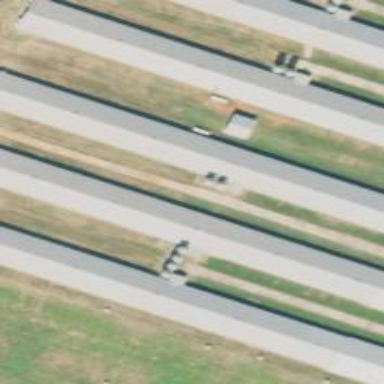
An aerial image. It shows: Poultry house.